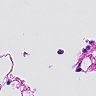
Metastatic tissue present: no